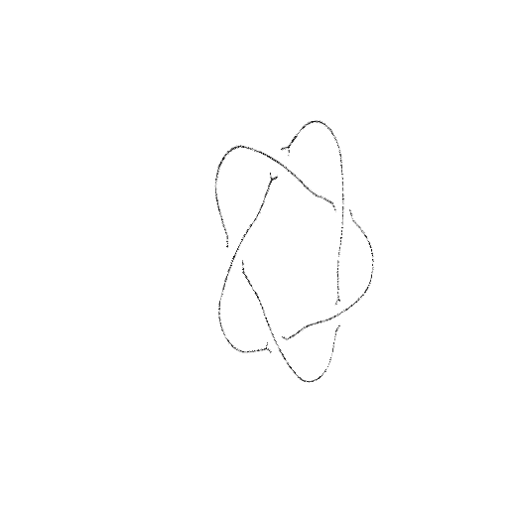
Crossing number: 5